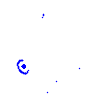
Particle: kaon